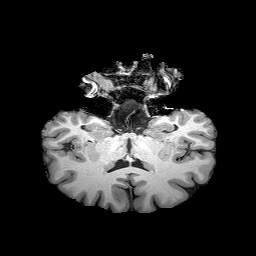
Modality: T1w
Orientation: sagittal
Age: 47
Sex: male
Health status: healthy